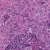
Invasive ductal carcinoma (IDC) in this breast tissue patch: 1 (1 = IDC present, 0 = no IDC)